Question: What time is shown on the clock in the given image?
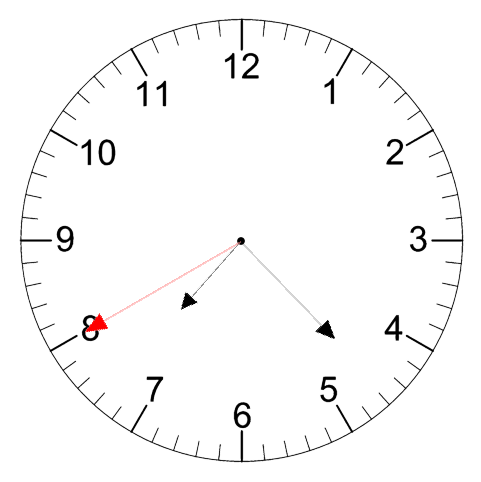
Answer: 07:22:40